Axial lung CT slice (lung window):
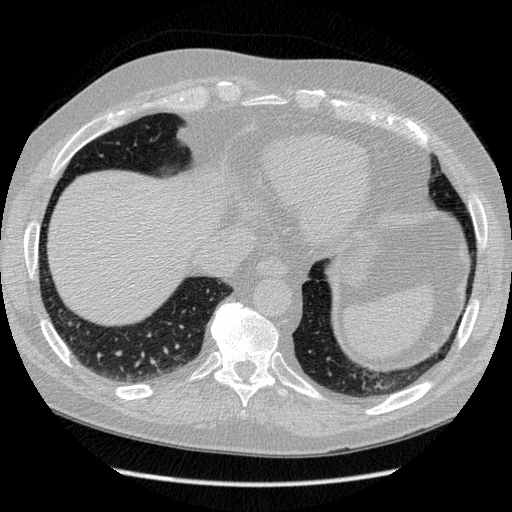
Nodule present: no